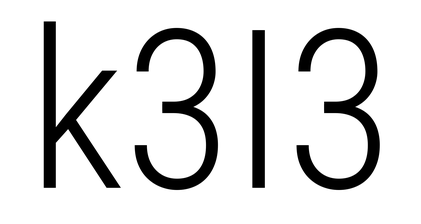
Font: Roboto_Condensed_Light